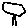
Label: tree